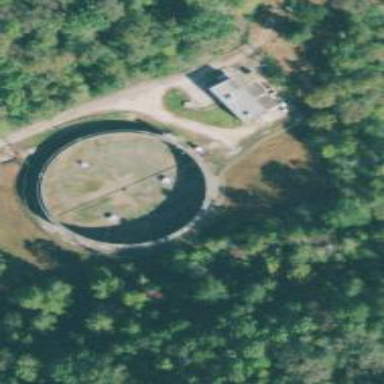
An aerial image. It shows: Storage tank which is man-made.